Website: crate-barrel
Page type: customer-info-address
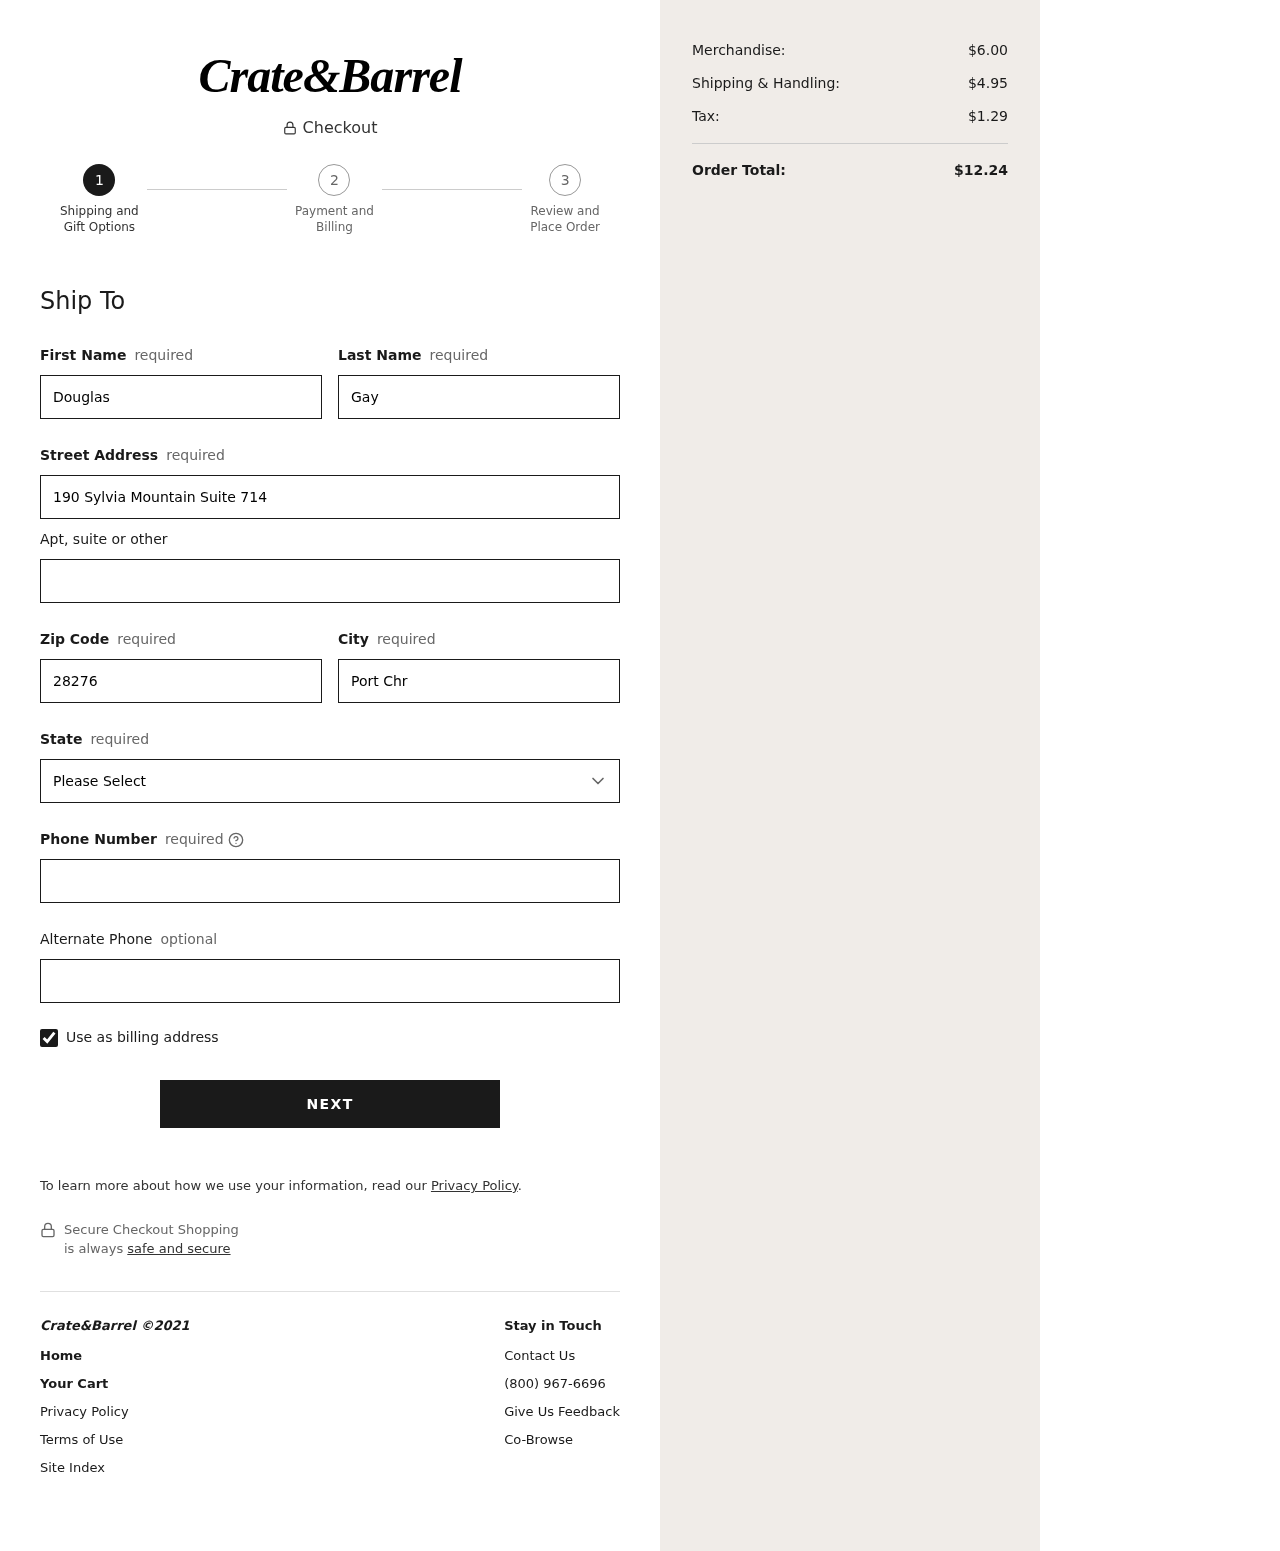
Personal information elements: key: PII_STATE
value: VI
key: PII_FIRSTNAME
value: Douglas
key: PII_LASTNAME
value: Gay
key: PII_STREET
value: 190 Sylvia Mountain Suite 714
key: PII_POSTCODE
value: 28276
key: PII_CITY
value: Port Christopher
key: PII_PHONE
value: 9947164093
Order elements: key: ORDER_SUBTOTAL
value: $6.00
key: ORDER_SHIPPING_COST
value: $4.95
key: ORDER_TAX
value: $1.29
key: ORDER_TOTAL
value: $12.24